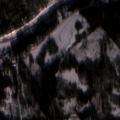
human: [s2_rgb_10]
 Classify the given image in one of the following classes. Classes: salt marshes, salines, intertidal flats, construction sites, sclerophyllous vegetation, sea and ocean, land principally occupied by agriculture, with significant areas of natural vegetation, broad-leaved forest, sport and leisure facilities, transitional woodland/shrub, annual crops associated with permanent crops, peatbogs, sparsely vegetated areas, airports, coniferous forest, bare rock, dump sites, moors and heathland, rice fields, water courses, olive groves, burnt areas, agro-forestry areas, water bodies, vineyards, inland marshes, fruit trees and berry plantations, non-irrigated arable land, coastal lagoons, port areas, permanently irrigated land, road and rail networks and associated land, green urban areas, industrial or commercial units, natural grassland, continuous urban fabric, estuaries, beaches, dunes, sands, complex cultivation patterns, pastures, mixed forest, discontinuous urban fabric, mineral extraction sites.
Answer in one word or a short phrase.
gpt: coniferous forest, transitional woodland/shrub